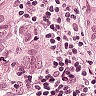
Metastatic tissue present: yes